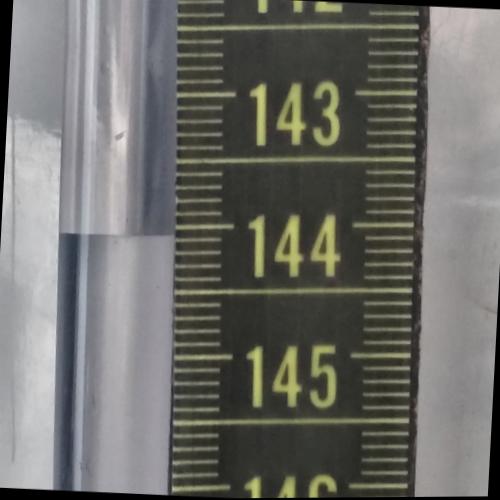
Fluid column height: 144.1 cm